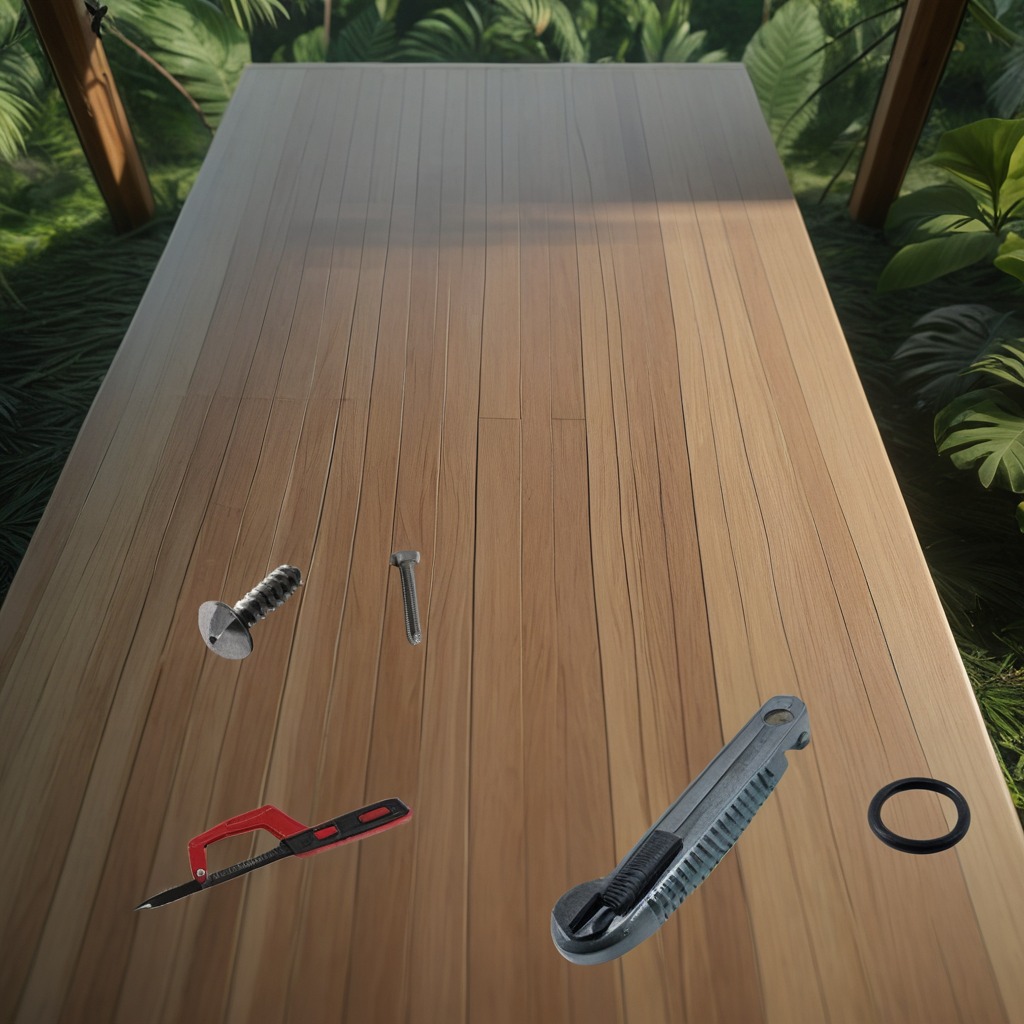
A rubber o-ring, a utility knife, a metal machine screw, an iron nail, and a handheld metal saw are lying on the wooden table.